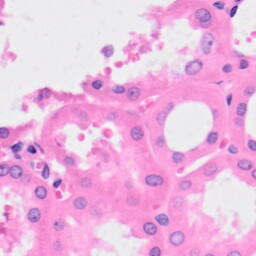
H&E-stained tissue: Kidney